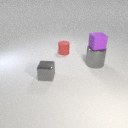
large gray metal cylinder to the right of small gray metal cube